Question:
Under IE8 the popup panel for the Ajax Control Toolkit is falling underneath the modalBackground (see screen shot). This only happens in IE8.
I tried overriding the z-index (it looks like a z-index issue) in the css file as such:
'''
.modalPopup
{
background-color: white;
width:200px;
height:150px;
z-index:100000001 !important;
}
'''
and the issue still exists. Using firebug in Firefox I can check the change in the z-index when the user clicks on the button to display the modal popup, and the z-index changes correctly.
'''
<asp:ModalPopupExtender ID="MPsdE" runat="server" Enabled="true" DynamicServicePath=""
OkControlID="OkButton"
CancelControlID="CancelButton"
TargetControlID="MoreServers"
PopupControlID="ModalPanel"
BackgroundCssClass="modalBackground" >
</asp:ModalPopupExtender>
<asp:Panel ID="ModalPanel" runat="server" >
<div class="modalPopup" >
test <asp:Button ID="OkButton" runat="server" Text="Okay"/>
<asp:Button ID="CancelButton" runat="server" Text="Cancel"/>
</div>
</asp:Panel>
'''
CSS:
'''
.modalBackground
{
position:fixed;
background-color:#000;
filter:alpha(opacity=50);
opacity:0.5;
}
.modalPopup
{
background-color: white;
width:200px;
height:150px;
z-index:100000001 !important;
}
'''
I've also tried setting the z-index of the modalBackground lower, with no success.
1. Has anybody ever had this issue before? If so could you point me in the right direction?
2. If you haven't had this issue, what would be some things you would look at? I'm completely out of ideas
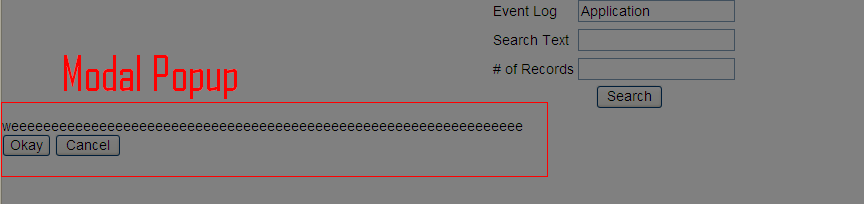
Answer: The issue turns out not to be in anything that I posted. The issue is in our template somewhere, maybe a tag not closed.